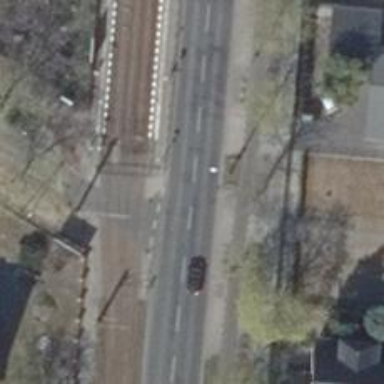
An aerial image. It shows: Unmarked road crossing.